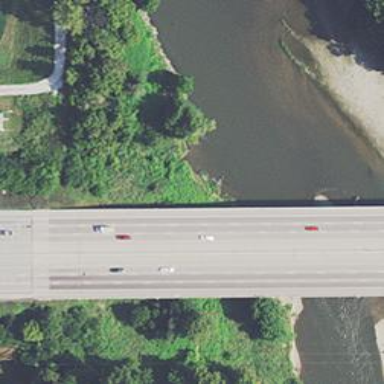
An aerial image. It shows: Concrete bridge bent.